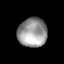
Tissue: lung
Cell type: Fibroblasts
Senescence score: 0.6051
Nuclear area (px): 815
Mean DAPI intensity: 154.504